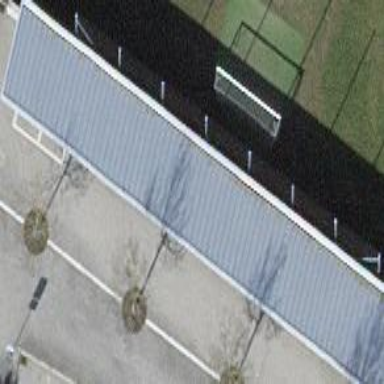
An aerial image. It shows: Bicycle parking facility located on the roof of building.